Contrast-enhanced CT slice 33 of 85
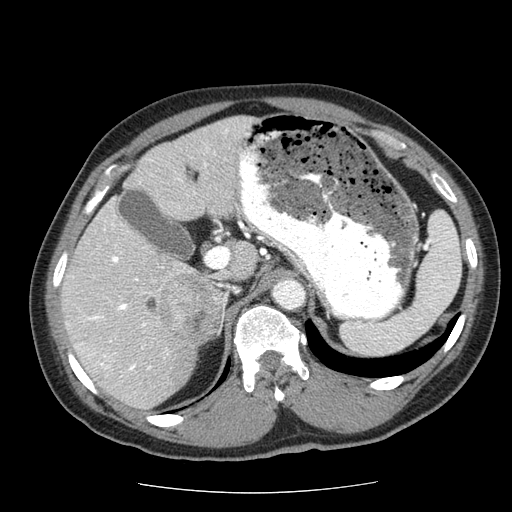
Segmented voxel counts for this case:
Liver: 1192836 voxels
Tumor mass: 60371 voxels
Portal vein: 29835 voxels
Abdominal aorta: 6997 voxels